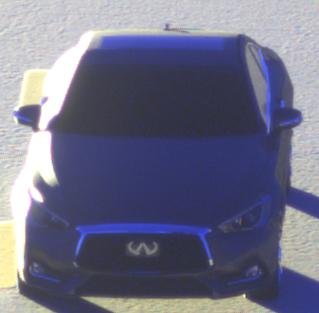
Make: Infiniti
Model: Q60 2.0t
Detailed model: Q60 (V37)
Model produced from: 2016/10
Model produced until: 2018/08
Doors: 2
Color: gray
Road condition: dry road
Daytime: sunrise or sunset
Contrast: high contrast